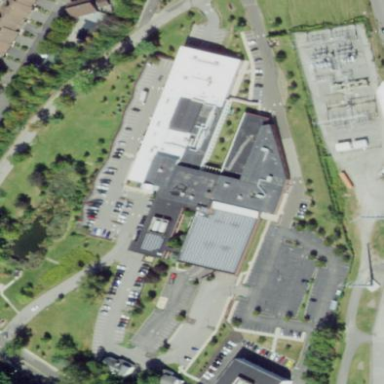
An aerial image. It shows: Retail building.